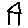
Label: house